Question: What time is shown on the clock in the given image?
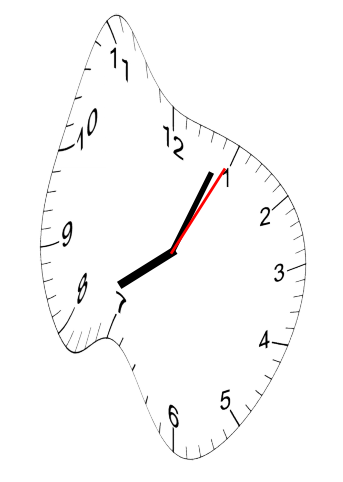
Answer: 08:04:05